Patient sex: M
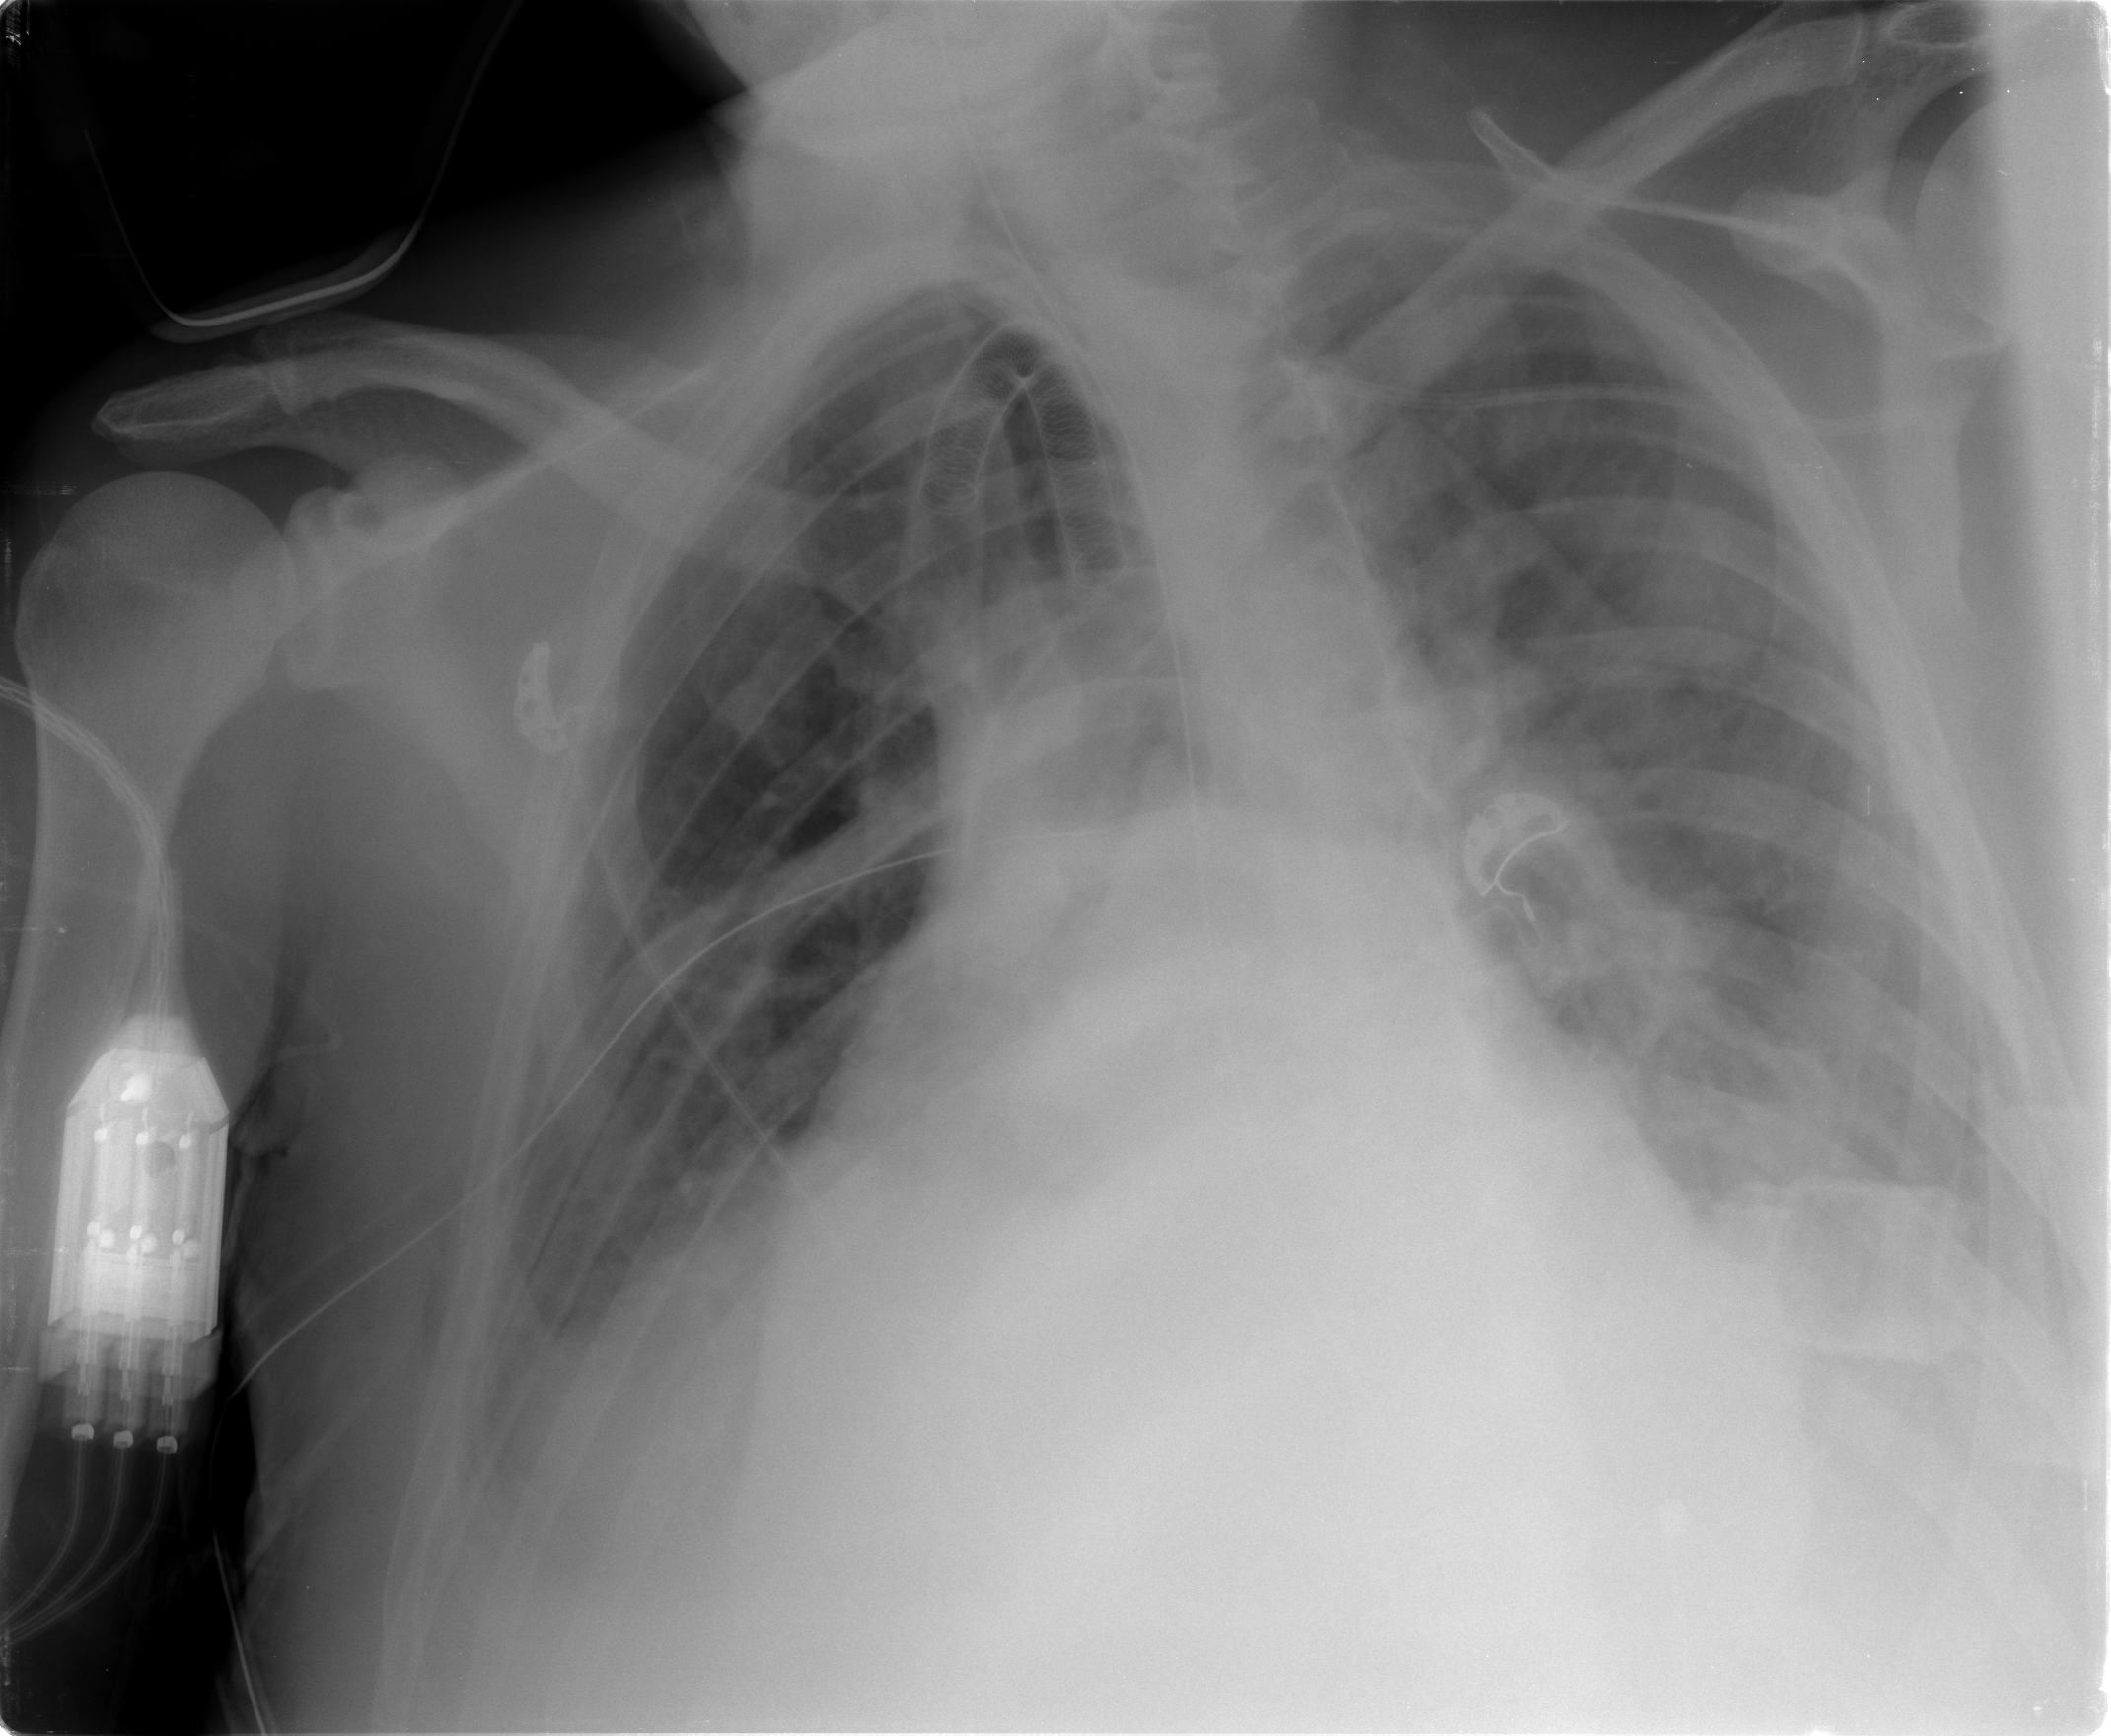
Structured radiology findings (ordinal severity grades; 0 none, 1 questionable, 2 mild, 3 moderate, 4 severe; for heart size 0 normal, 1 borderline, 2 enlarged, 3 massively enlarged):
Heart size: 2
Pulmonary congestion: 2
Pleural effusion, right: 2
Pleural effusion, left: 2
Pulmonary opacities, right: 0
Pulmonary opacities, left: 0
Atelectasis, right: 2
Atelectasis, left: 2